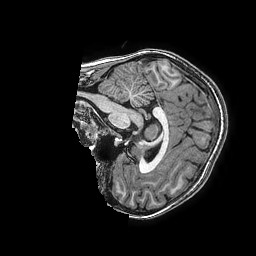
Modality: T1w
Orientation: sagittal
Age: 10
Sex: female
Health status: ill
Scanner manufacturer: ge
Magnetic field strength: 3 T
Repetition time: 0.0077 s
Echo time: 0.003436 s